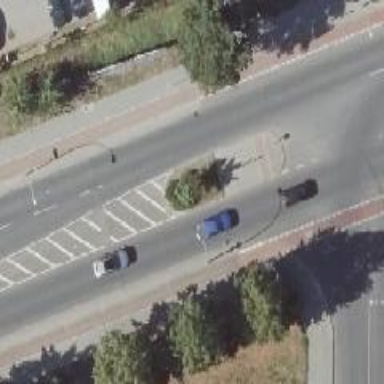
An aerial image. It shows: Secondary road with asphalt surface and lane markings.